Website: crate-barrel
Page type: receipt
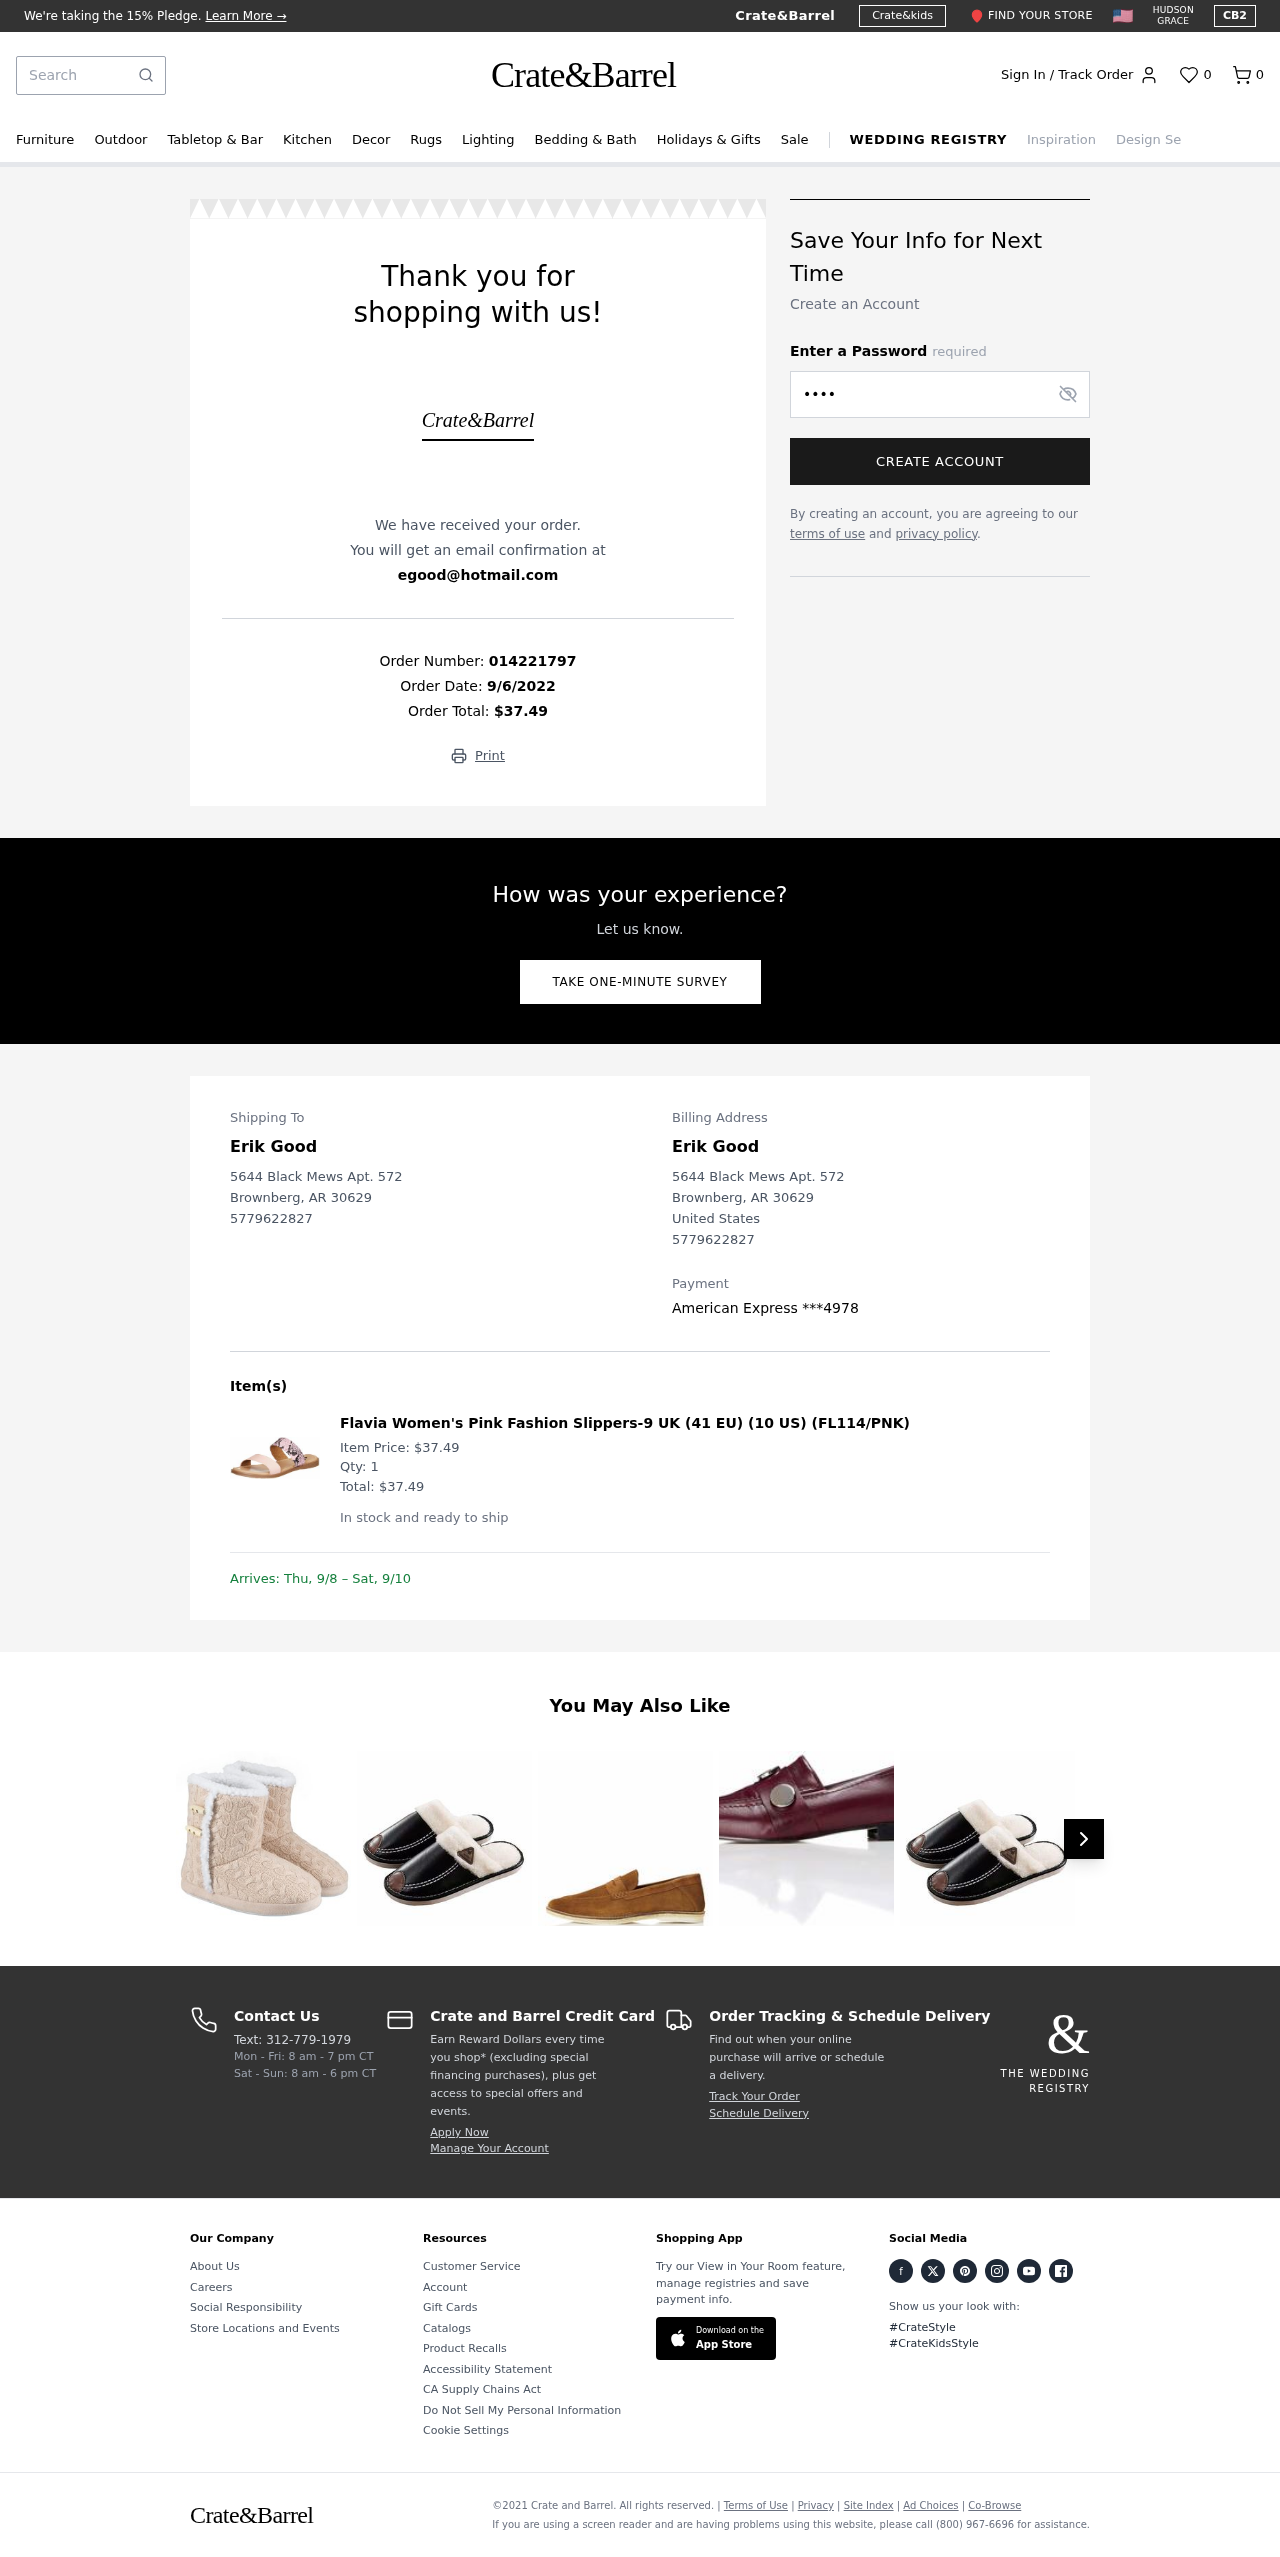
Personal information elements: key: PII_CARD_LAST4
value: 4978
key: PII_CARD_TYPE
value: American Express
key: PII_CITY
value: Brownberg
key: PII_COUNTRY
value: United States
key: PII_EMAIL
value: egood@hotmail.com
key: PII_FULLNAME
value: Erik Good
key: PII_PHONE
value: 5779622827
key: PII_POSTCODE
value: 30629
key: PII_STATE_ABBR
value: AR
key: PII_STREET
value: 5644 Black Mews Apt. 572
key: PII_FULLNAME2
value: Erik Good
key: PII_STREET2
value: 5644 Black Mews Apt. 572
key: PII_CITY2
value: Brownberg
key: PII_STATE_ABBR2
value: AR
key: PII_POSTCODE2
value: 30629
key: PII_PHONE2
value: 5779622827
Product elements: key: PRODUCT1_NAME
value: Flavia Women's Pink Fashion Slippers-9 UK (41 EU) (10 US) (FL114/PNK)
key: PRODUCT1_PRICE
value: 37.49
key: PRODUCT1_QUANTITY
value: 1
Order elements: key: ORDER_NUM_ITEMS
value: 0
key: ORDER_ID
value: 014221797
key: ORDER_DATE
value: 9/6/2022
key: ORDER_TOTAL
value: $37.49
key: ORDER_ITEM_TOTAL
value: $37.49
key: ORDER_DELIVERY_DATE
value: Thu, 9/8 – Sat, 9/10
Search elements: key: HEADER_SEARCH
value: Search
Other elements: key: FAVORITES_COUNT
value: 0